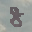
Label: 8